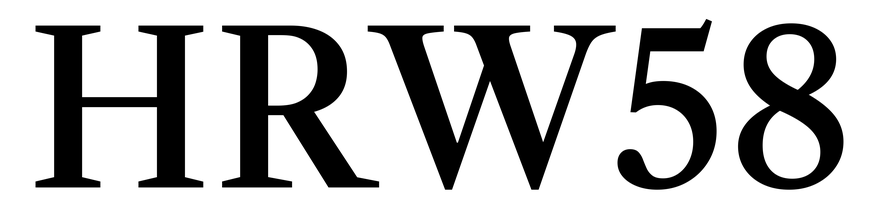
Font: LibreCaslonText_Medium